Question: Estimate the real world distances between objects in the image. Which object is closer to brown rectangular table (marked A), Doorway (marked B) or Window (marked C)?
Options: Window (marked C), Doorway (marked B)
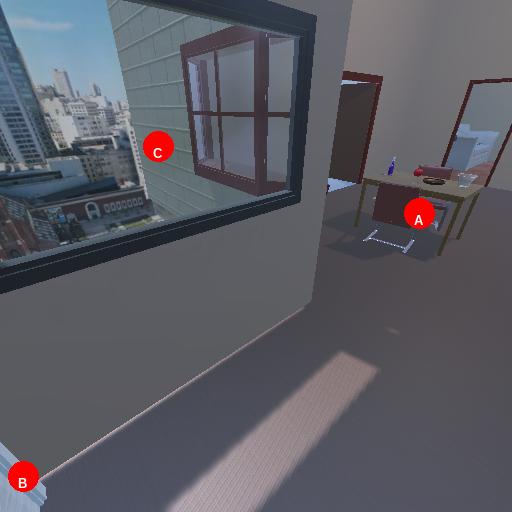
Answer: Window (marked C)